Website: macys
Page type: delivery-shipping
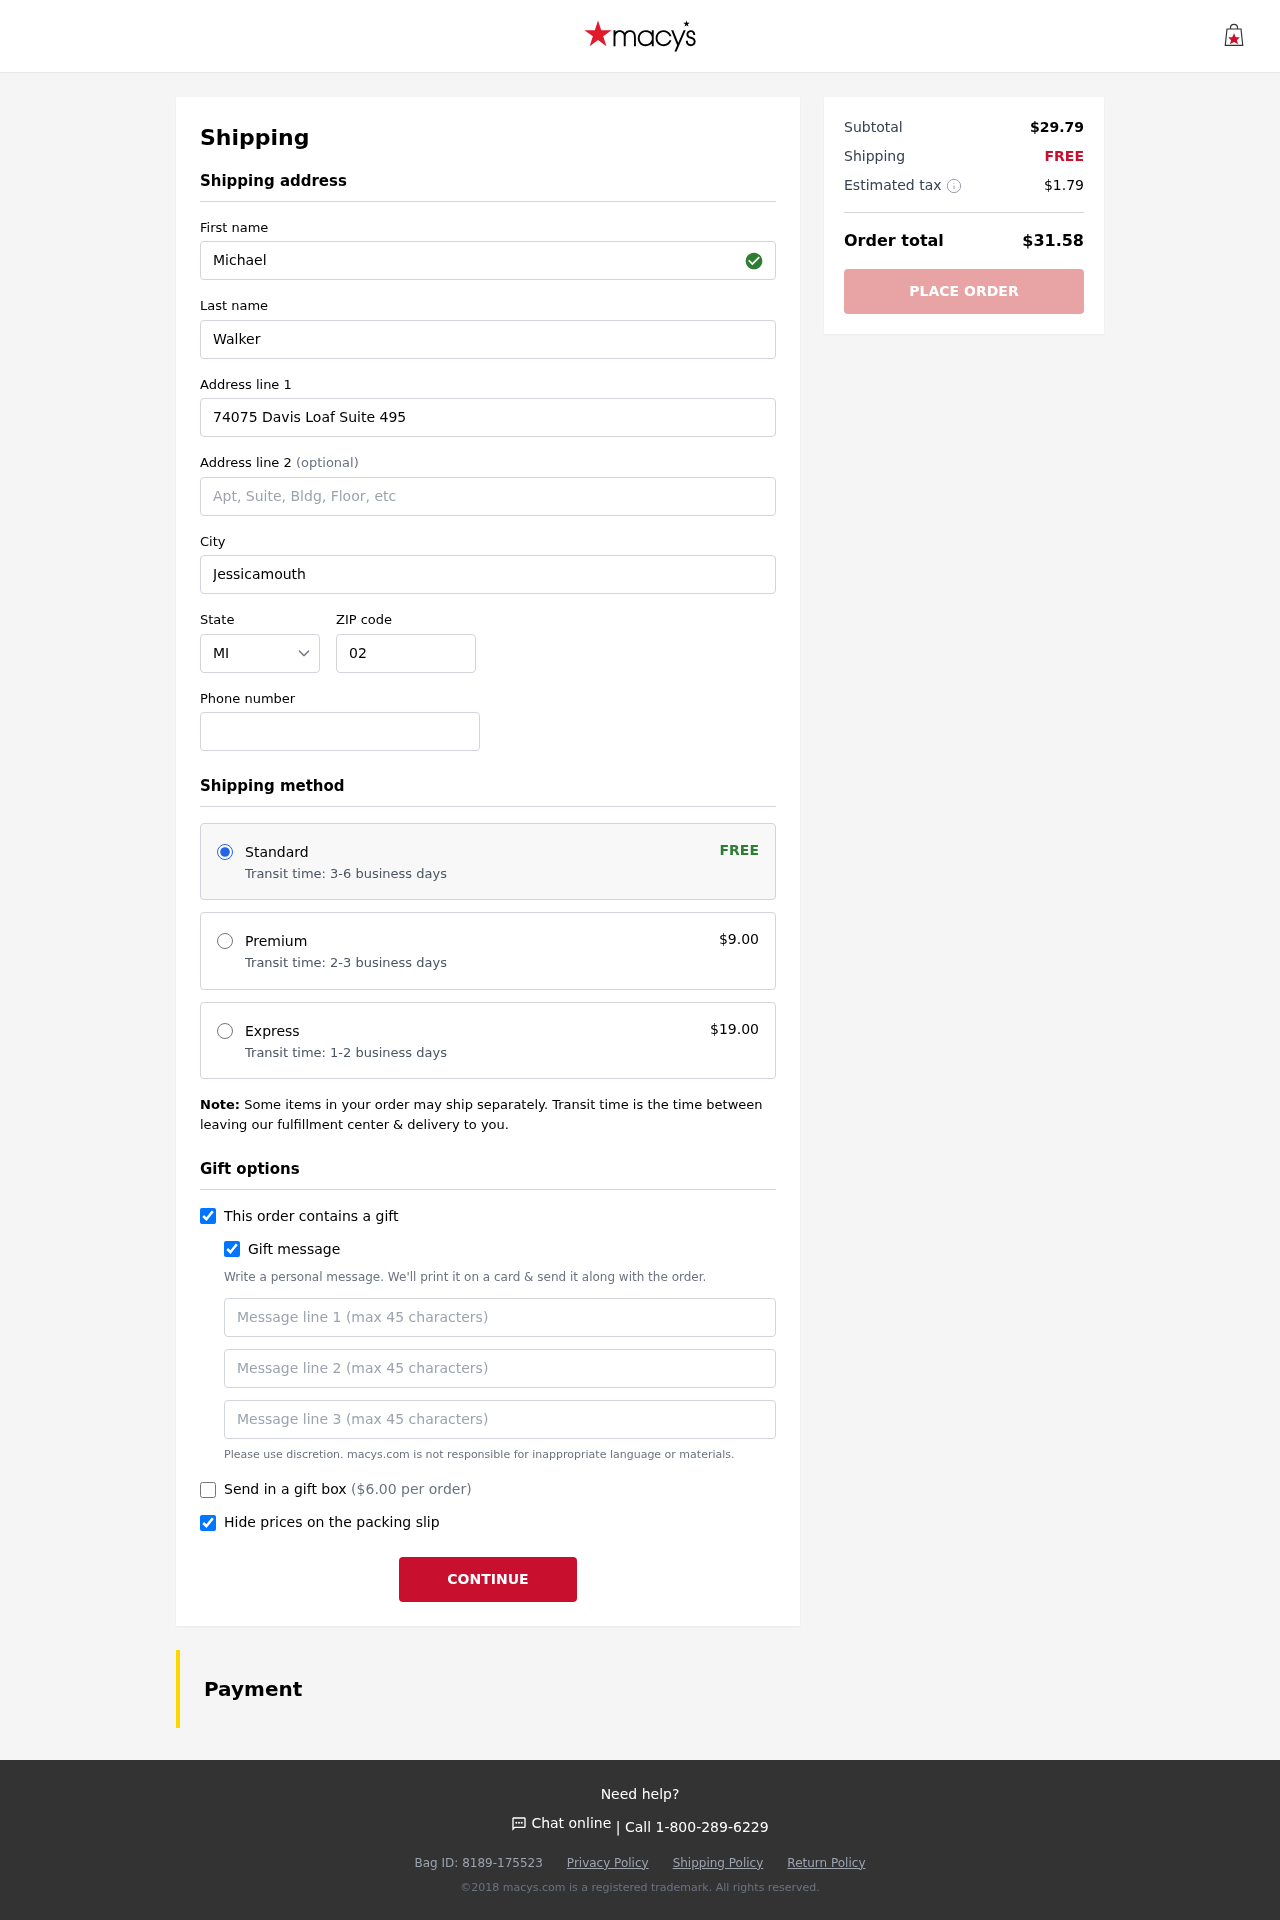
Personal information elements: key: PII_STATE_ABBR
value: MI
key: PII_FIRSTNAME
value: Michael
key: PII_LASTNAME
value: Walker
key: PII_STREET
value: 74075 Davis Loaf Suite 495
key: PII_CITY
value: Jessicamouth
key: PII_POSTCODE
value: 02304
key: PII_PHONE
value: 3152955491
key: PII_GIFT_MESSAGE
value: Happy birthday, Brett! I couldn't resist grabbing these gorgeous heels for you—I know how much you love stepping out in style. Can't wait to see you rock them at your party!  Michael
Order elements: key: ORDER_SHIPPING_STANDARD
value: Transit time: 3-6 business days
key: ORDER_SHIPPING_COST
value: FREE
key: ORDER_SHIPPING_PREMIUM
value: Transit time: 2-3 business days
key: ORDER_SHIPPING_PREMIUM_PRICE
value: $9.00
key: ORDER_SHIPPING_EXPRESS
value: Transit time: 1-2 business days
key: ORDER_SHIPPING_EXPRESS_PRICE
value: $19.00
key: ORDER_GIFT_BOX_PRICE
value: ($6.00 per order)
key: ORDER_SUBTOTAL
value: $29.79
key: ORDER_SHIPPING_COST2
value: FREE
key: ORDER_TAX
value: $1.79
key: ORDER_TOTAL
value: $31.58